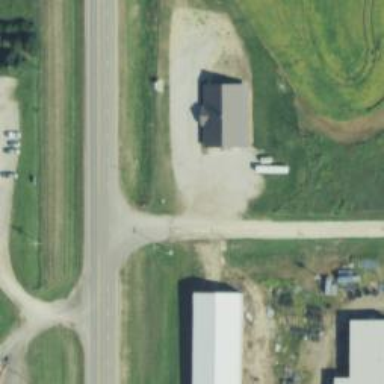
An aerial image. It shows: Road with stop sign.